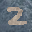
Label: 2